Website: slack
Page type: billing-address
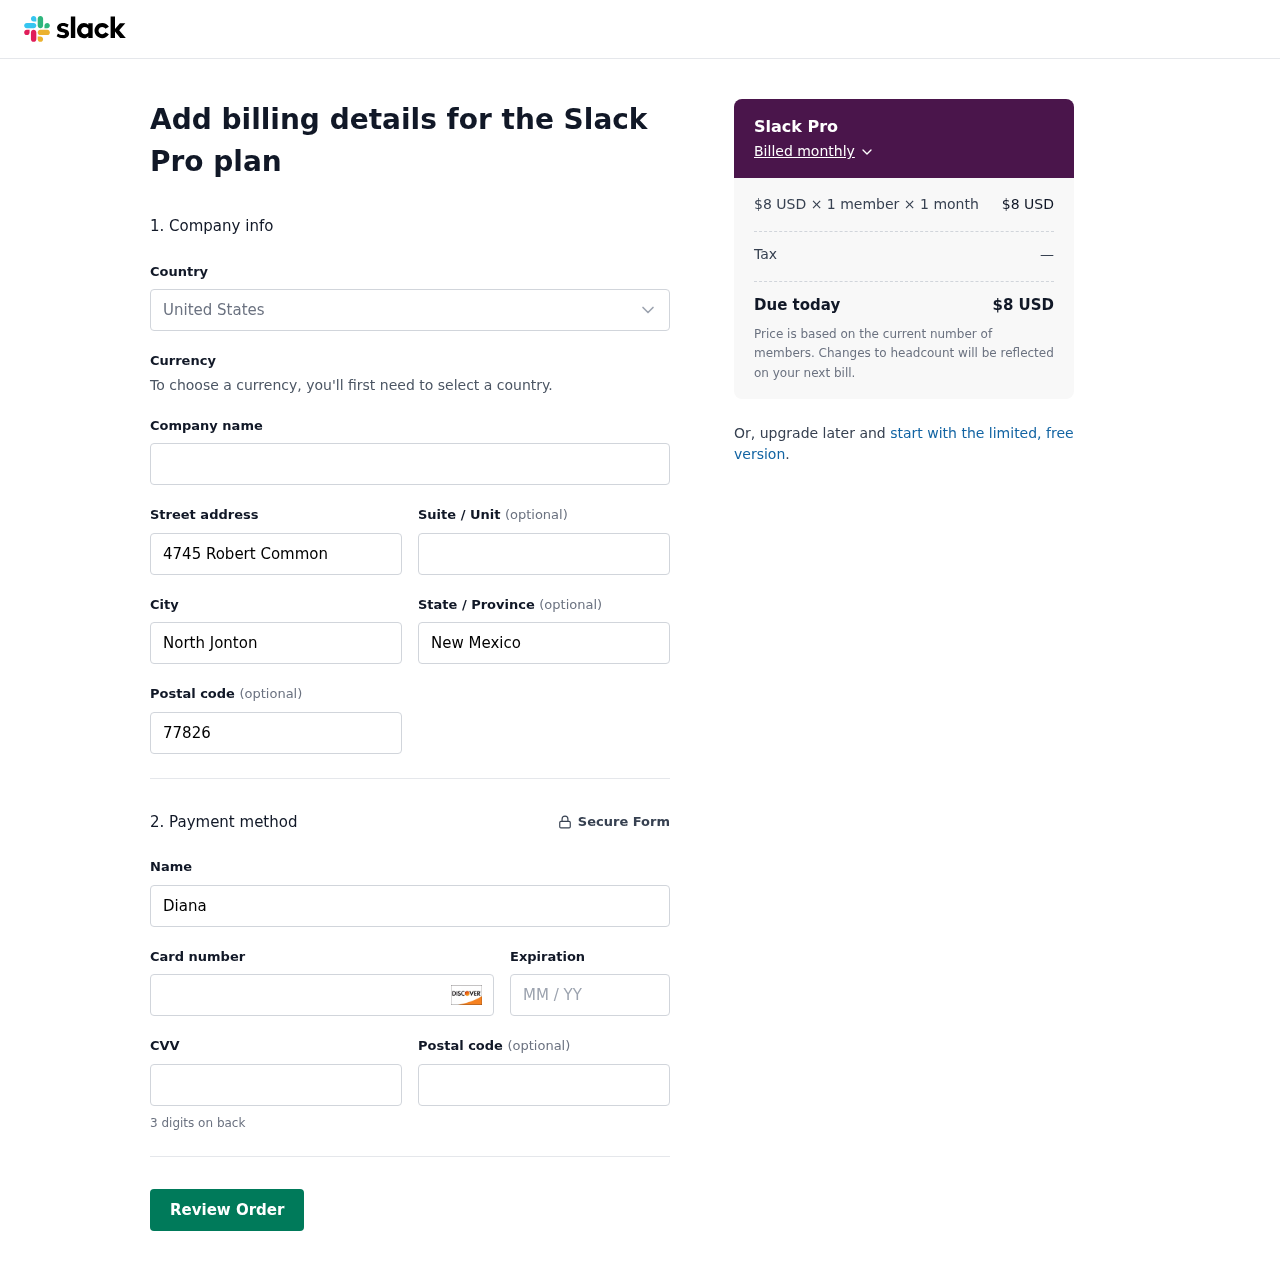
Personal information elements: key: PII_CARD_CVV
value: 817
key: PII_CARD_EXPIRY
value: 08/28
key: PII_CARD_NUMBER
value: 6561 7220 7472 2692
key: PII_CITY
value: North Jonton
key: PII_COUNTRY
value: United States
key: PII_FULLNAME
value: Diana Ortiz
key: PII_POSTCODE
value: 77826
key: PII_STATE
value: New Mexico
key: PII_STREET
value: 4745 Robert Common
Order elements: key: ORDER_PLAN_PRICE
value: $8 USD
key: ORDER_NUM_MEMBERS
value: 1 member
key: ORDER_NUM_MONTHS
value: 1 month
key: ORDER_SUBTOTAL
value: $8 USD
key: ORDER_TAX
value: —
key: ORDER_TOTAL
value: $8 USD